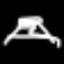
Label: bed